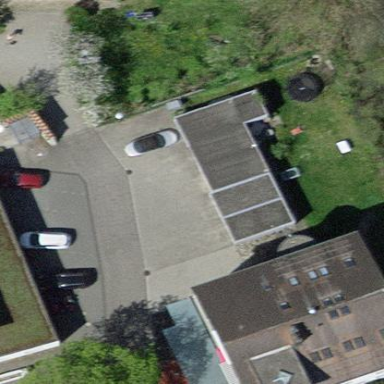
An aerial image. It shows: Garage with flat roof.